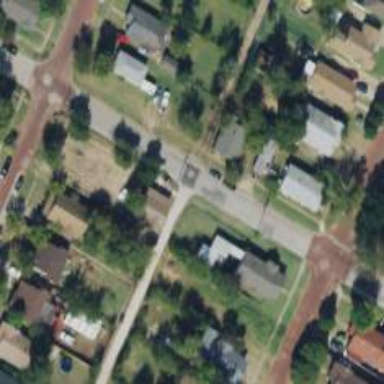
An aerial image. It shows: Alleyway designated as service road.